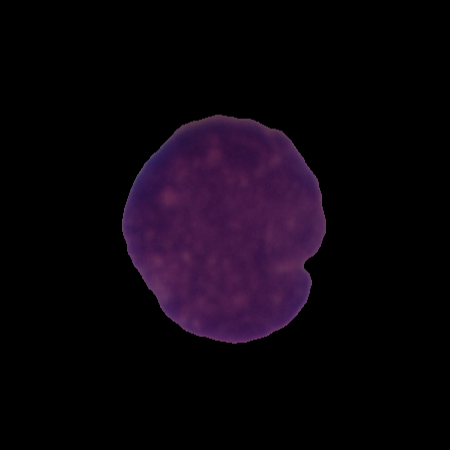
Label: cancer